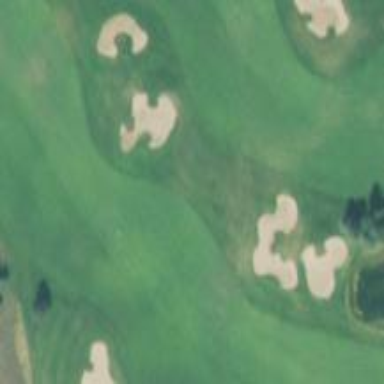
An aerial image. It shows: Scenic golf fairway.